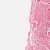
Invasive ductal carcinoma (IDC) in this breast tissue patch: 0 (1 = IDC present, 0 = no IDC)